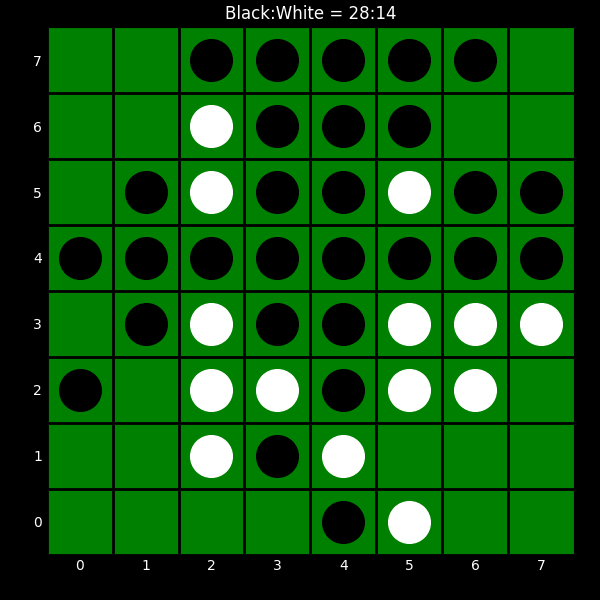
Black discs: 28
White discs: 14